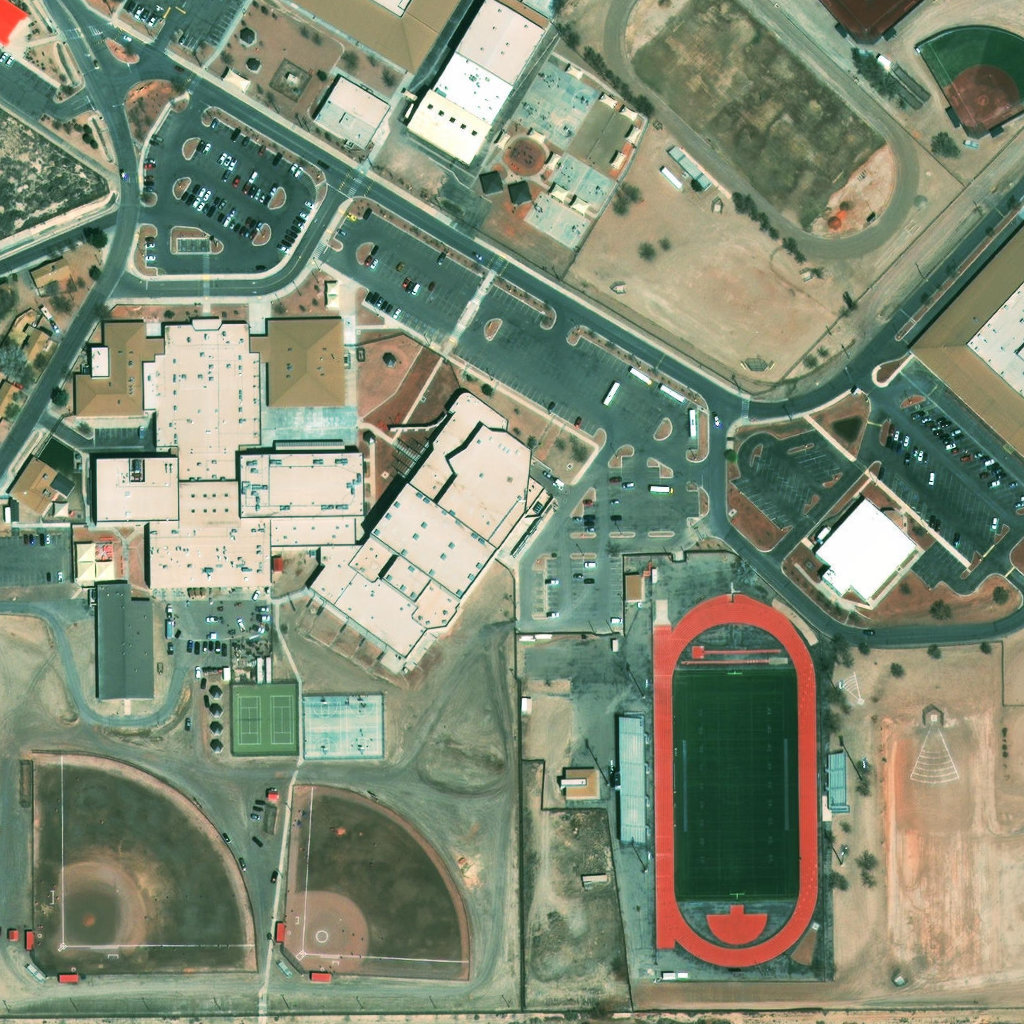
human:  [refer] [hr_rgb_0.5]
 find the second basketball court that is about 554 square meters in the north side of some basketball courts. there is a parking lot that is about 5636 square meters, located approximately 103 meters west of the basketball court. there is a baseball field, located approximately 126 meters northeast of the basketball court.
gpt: <box>[[50, 8, 57, 14, 0]]</box>

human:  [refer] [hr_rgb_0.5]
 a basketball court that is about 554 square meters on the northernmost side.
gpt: <box>[[51, 5, 58, 11, 0]]</box>